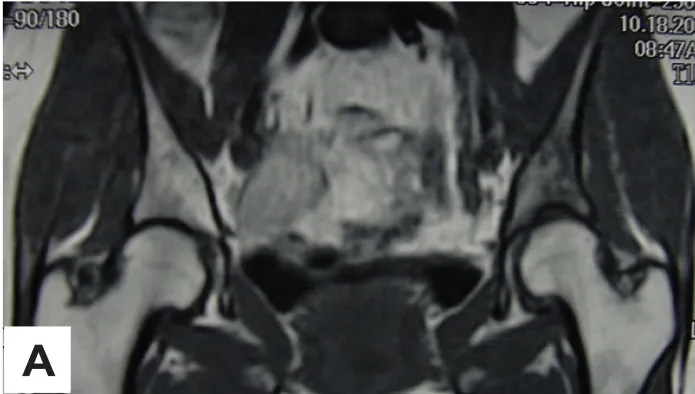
MRI shows diffuse low-signal intensity on T1-weighted image.
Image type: radiology (mri)